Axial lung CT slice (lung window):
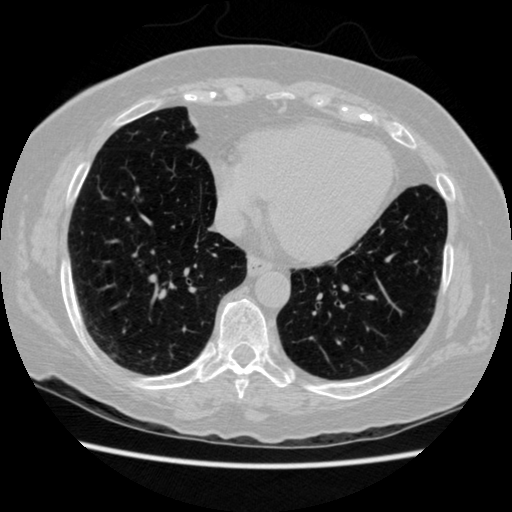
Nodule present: no